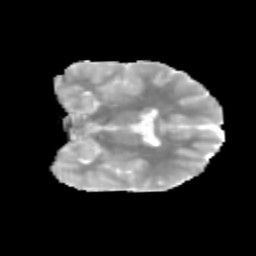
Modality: MD
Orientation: coronal
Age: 12
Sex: male
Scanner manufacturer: siemens
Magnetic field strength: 3 T
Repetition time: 3.8 s
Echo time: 0.07 s